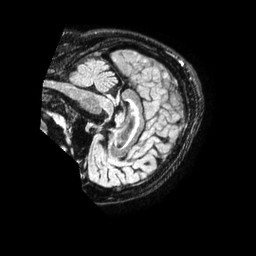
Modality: FLAIR
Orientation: sagittal
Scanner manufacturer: philips
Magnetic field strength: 1.5 T
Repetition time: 4.8 s
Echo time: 0.3364 s